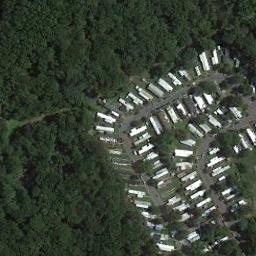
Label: mobile_home_park